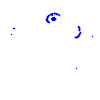
Particle: pion